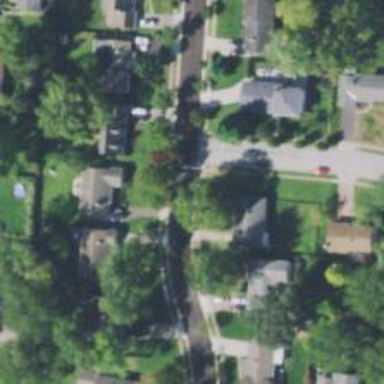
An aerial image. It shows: Residential driveway.